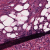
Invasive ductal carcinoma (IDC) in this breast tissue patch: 1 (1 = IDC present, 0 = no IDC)